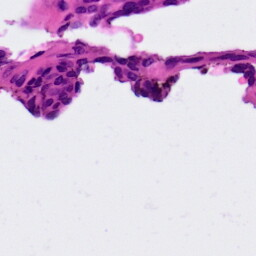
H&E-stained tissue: Ovarian